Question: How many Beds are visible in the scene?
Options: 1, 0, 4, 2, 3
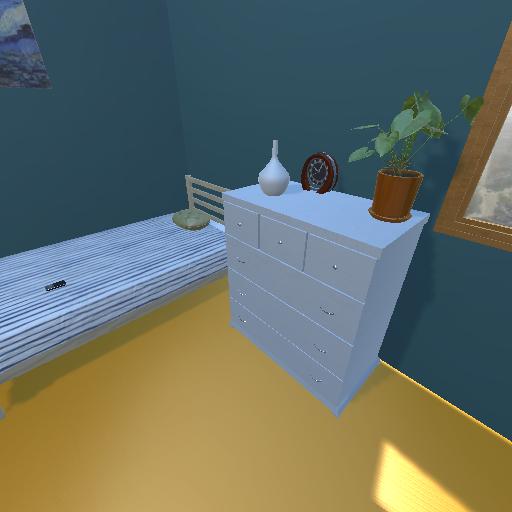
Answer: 1